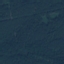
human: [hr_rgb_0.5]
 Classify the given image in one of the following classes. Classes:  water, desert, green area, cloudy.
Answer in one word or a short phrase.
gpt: green area